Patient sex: M
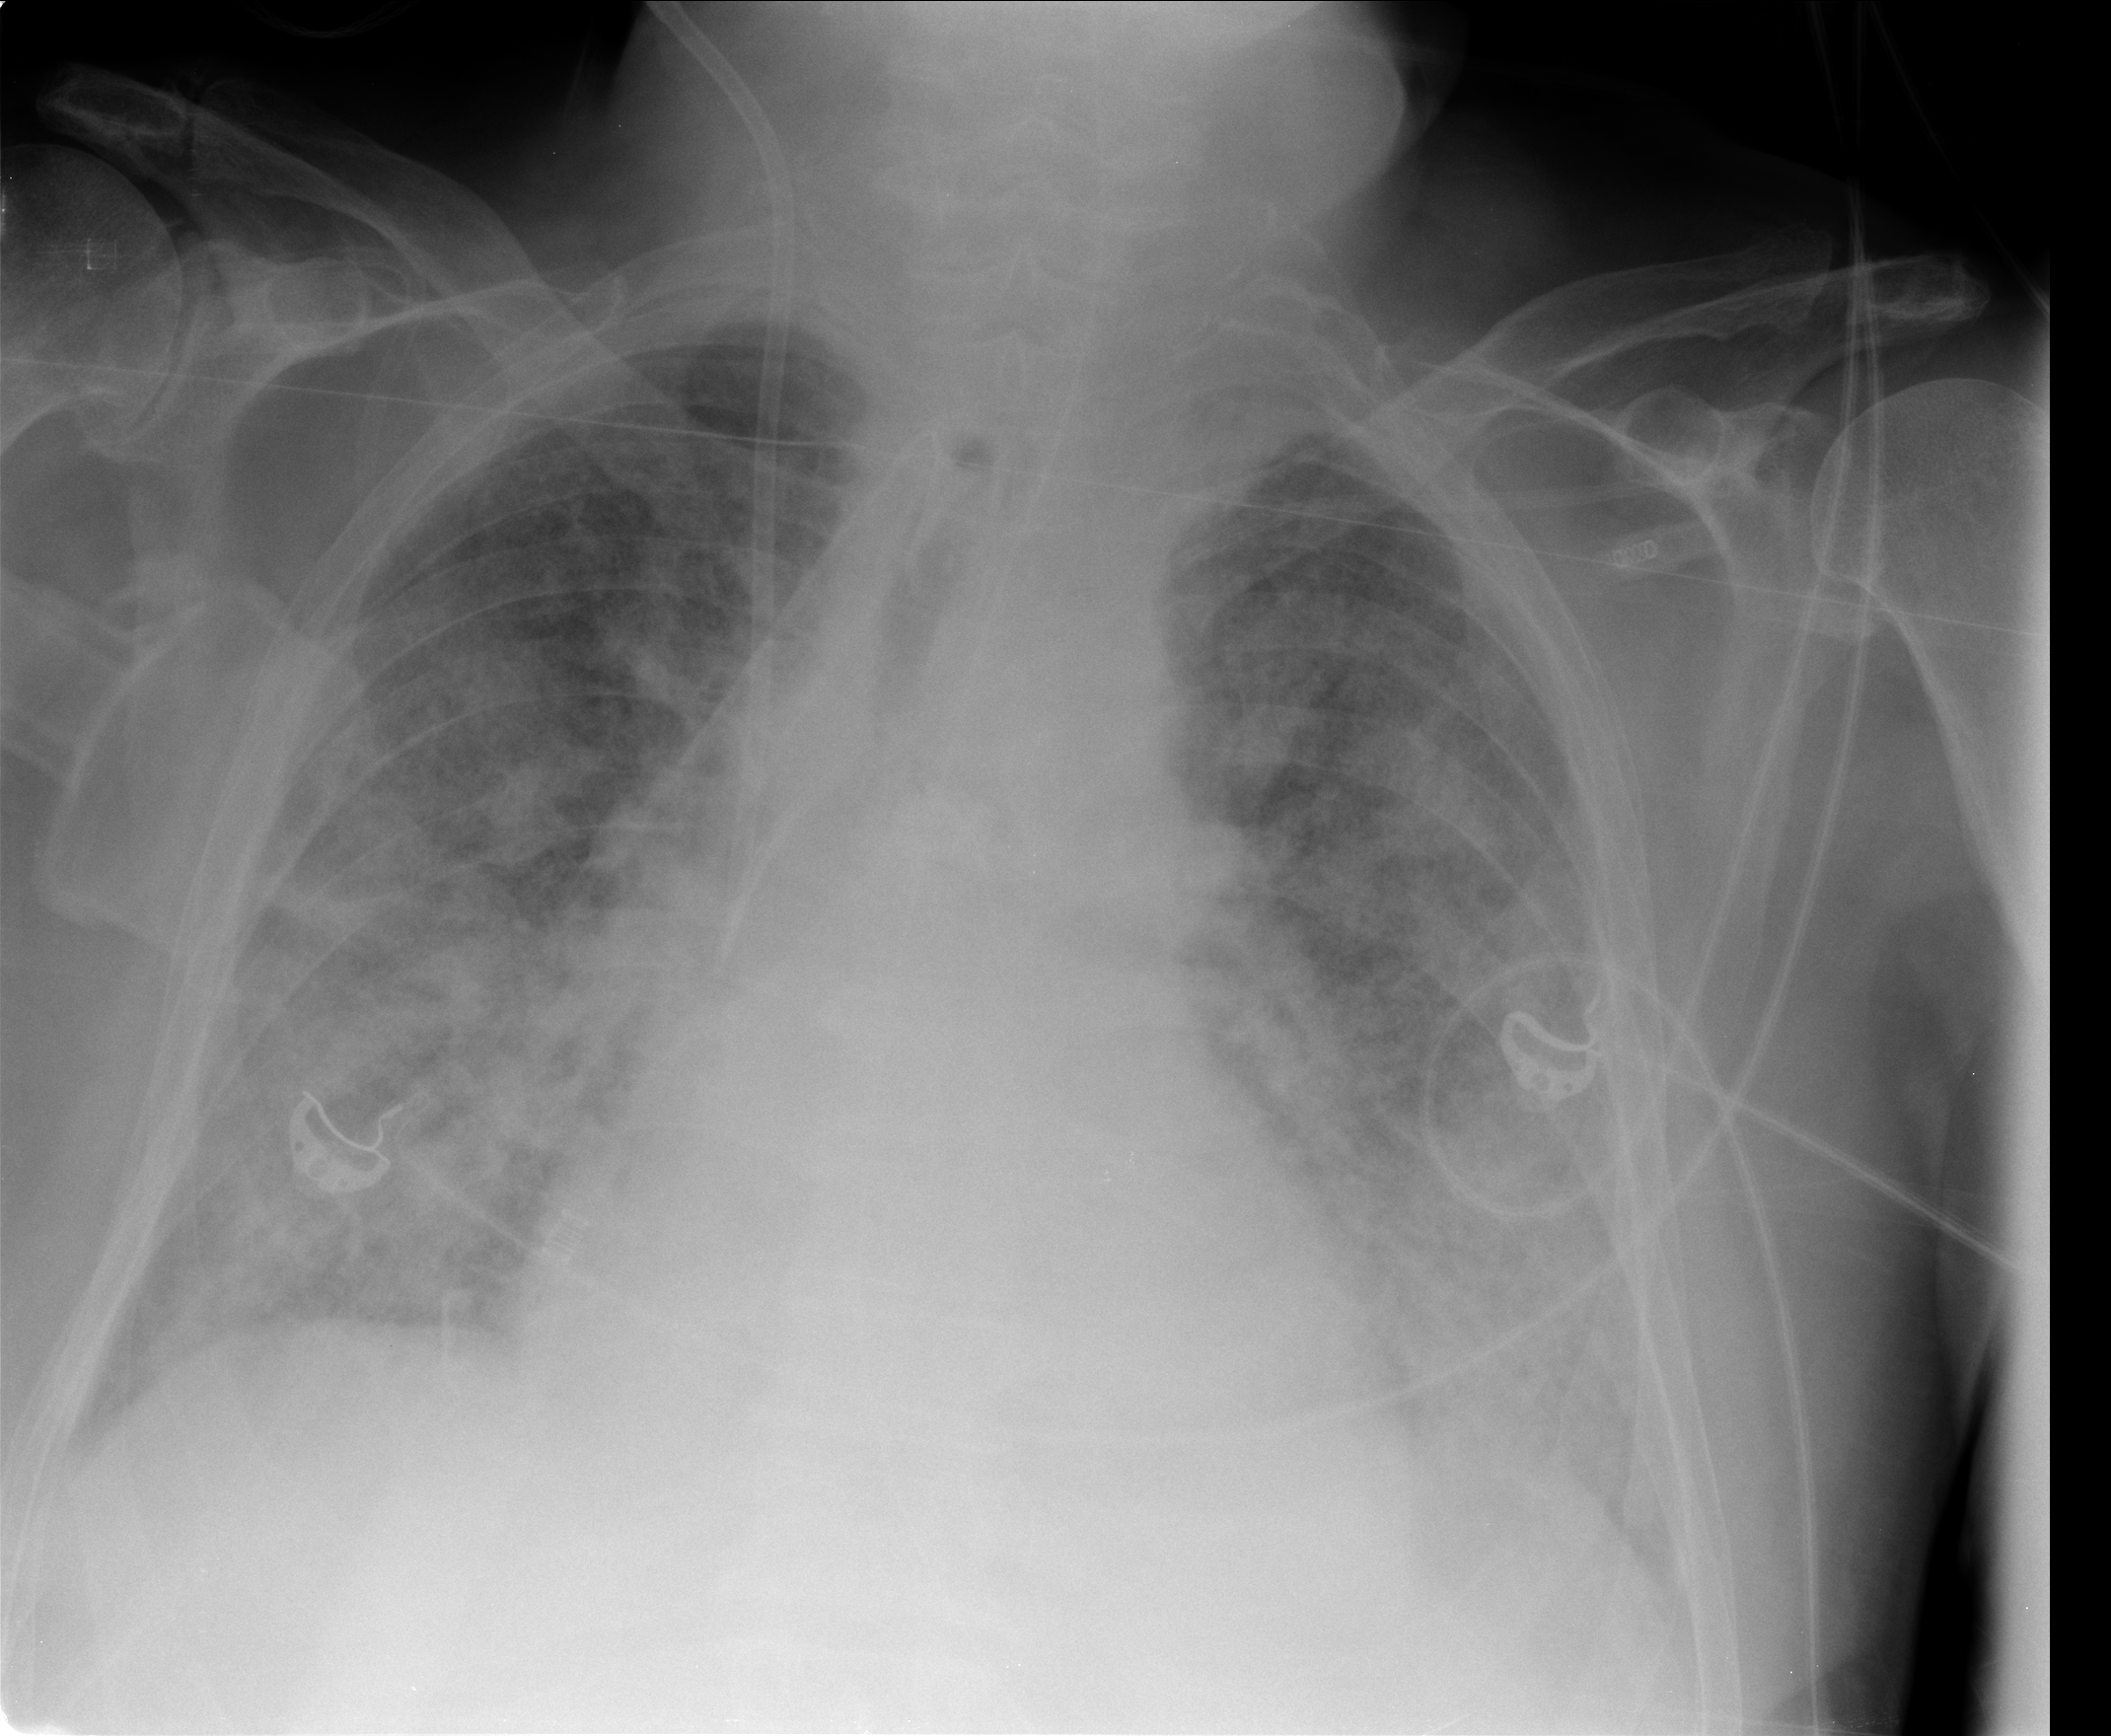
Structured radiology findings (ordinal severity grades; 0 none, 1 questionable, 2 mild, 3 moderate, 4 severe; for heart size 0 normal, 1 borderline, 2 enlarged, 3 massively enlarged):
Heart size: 1
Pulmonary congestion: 3
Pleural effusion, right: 0
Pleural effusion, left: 1
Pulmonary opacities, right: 3
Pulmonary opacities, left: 3
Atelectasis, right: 2
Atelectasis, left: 2